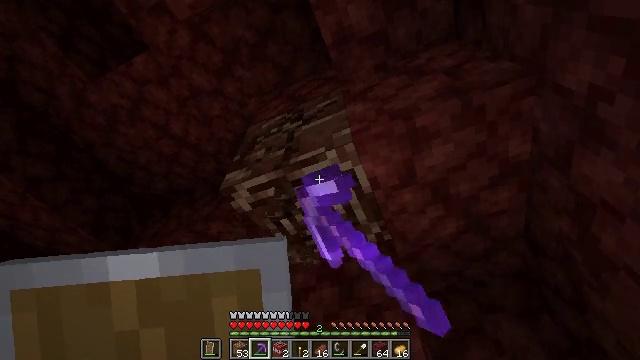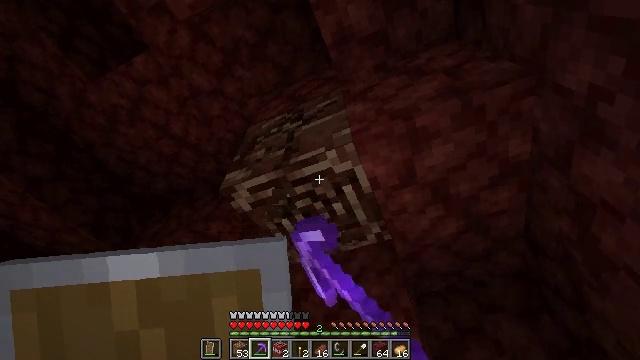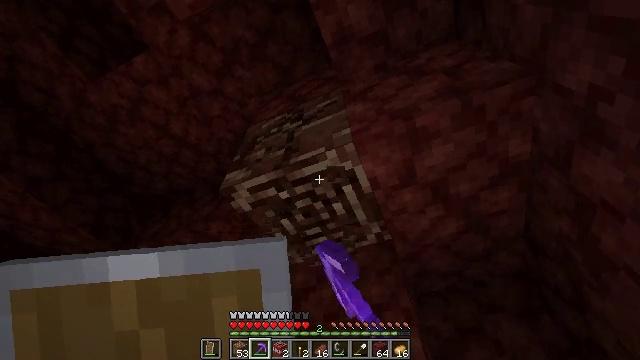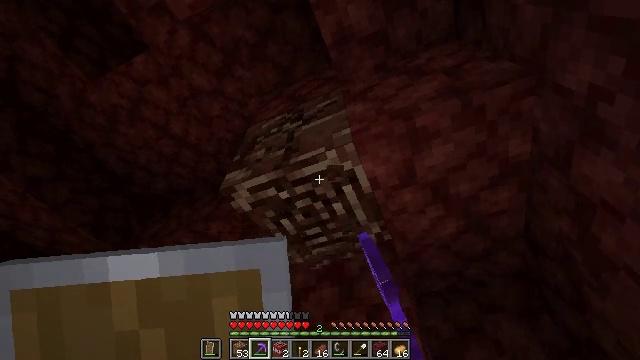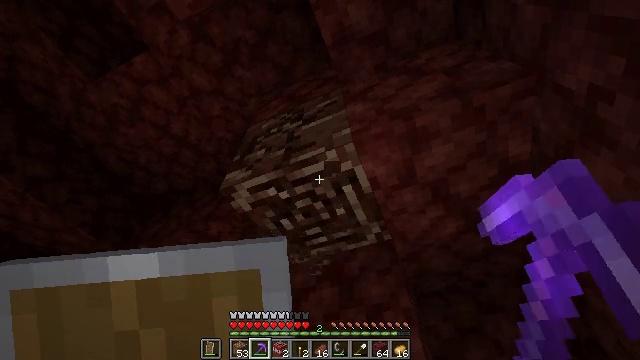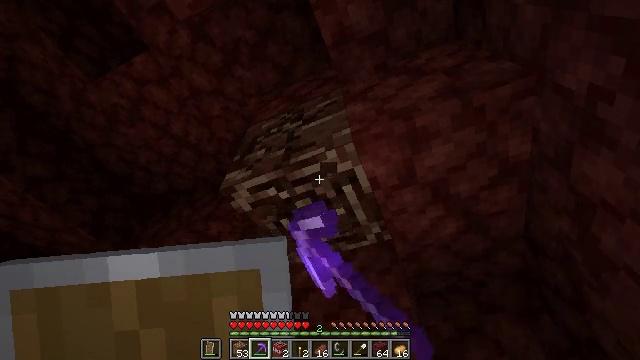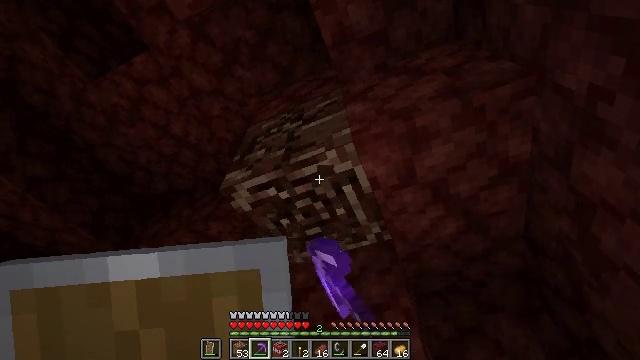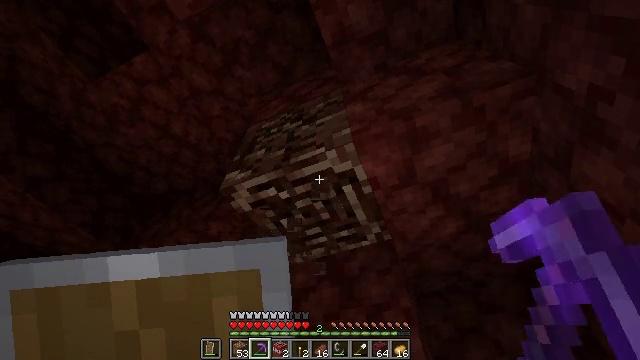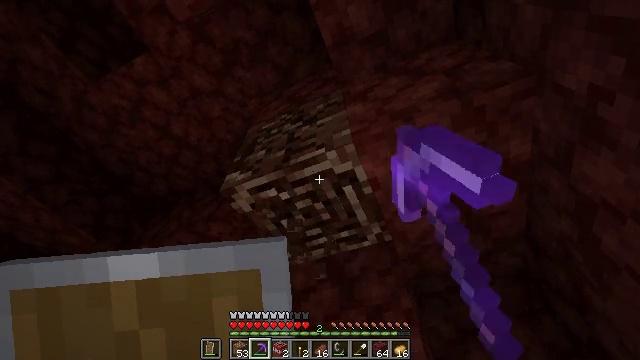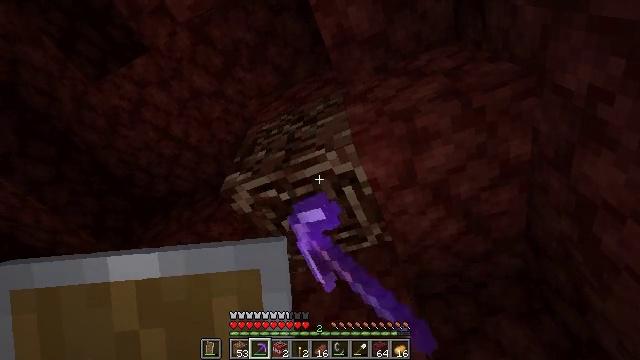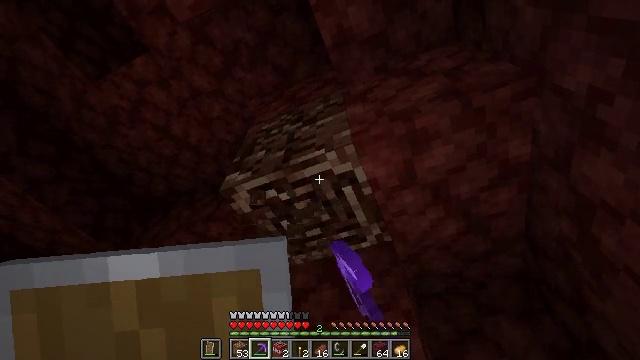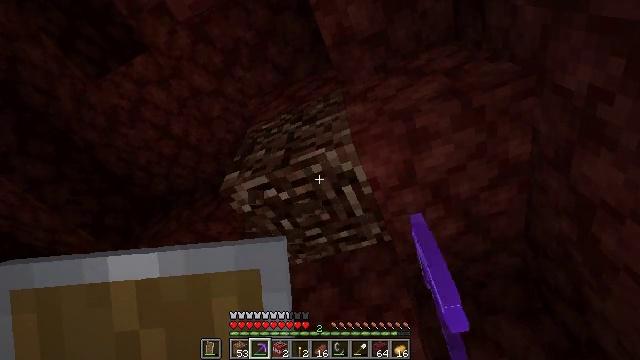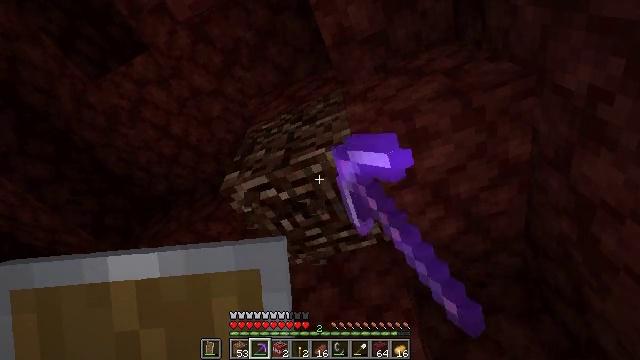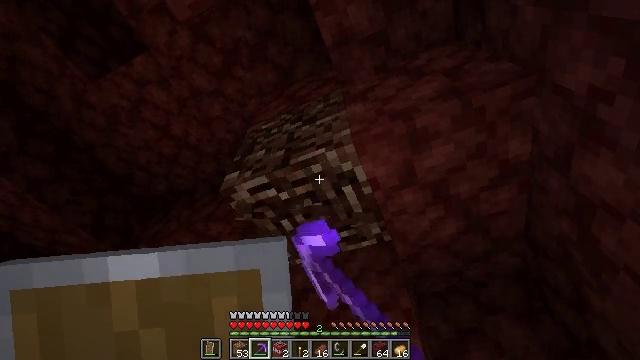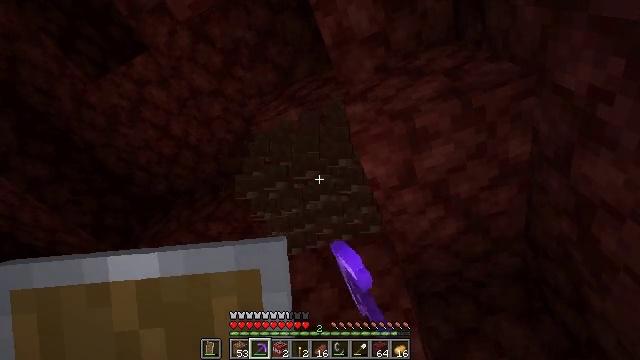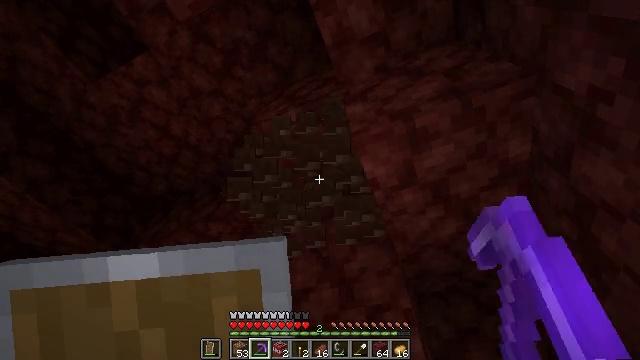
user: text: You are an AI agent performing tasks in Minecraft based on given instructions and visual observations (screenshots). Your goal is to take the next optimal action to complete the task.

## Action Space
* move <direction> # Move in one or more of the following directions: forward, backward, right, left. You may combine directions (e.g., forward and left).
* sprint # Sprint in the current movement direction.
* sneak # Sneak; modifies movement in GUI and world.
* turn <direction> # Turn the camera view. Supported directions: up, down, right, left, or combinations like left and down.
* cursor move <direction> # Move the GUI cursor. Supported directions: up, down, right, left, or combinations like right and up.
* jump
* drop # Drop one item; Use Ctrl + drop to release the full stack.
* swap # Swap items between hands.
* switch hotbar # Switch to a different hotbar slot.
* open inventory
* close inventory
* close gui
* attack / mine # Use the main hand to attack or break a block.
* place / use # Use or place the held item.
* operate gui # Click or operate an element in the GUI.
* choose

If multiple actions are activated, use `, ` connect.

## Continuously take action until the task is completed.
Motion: motion action
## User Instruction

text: Break ancient debris with a diamond or Netherite pickaxe.
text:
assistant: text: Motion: attack / mine
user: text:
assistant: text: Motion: attack / mine
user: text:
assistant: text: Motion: attack / mine
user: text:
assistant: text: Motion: attack / mine
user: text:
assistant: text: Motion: attack / mine
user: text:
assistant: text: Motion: attack / mine
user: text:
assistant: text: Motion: attack / mine
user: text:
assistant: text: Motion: attack / mine
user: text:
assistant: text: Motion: attack / mine
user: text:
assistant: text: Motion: attack / mine
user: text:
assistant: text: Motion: attack / mine
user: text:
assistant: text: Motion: attack / mine
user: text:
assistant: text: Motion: attack / mine
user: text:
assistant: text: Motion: attack / mine
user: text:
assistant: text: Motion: attack / mine
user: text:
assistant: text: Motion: attack / mine
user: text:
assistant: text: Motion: attack / mine
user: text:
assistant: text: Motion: attack / mine
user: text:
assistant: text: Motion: attack / mine
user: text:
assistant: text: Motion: attack / mine